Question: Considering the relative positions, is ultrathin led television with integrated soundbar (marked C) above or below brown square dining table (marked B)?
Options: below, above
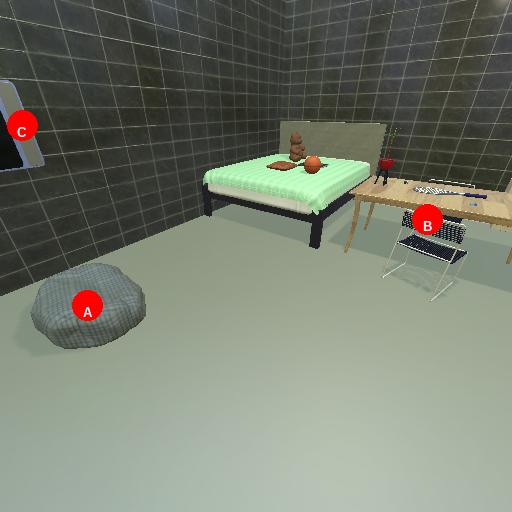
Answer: below